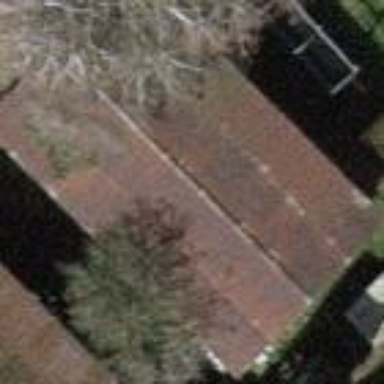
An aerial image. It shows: Farm auxiliary building.